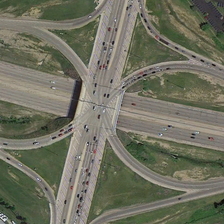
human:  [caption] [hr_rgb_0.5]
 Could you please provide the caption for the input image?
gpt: many cars are on a viaduct near many green meadows .

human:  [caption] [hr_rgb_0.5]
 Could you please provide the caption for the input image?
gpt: the ease of the road are surrounded by dark green trees .

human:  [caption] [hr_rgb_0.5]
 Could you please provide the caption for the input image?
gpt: many cars are on a viaduct near many green meadows .

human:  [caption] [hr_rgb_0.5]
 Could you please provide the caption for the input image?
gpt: many cars ran on the road, vehicles parked beside the road .

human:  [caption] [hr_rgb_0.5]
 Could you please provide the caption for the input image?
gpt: the ease of the road are surrounded by dark green trees .